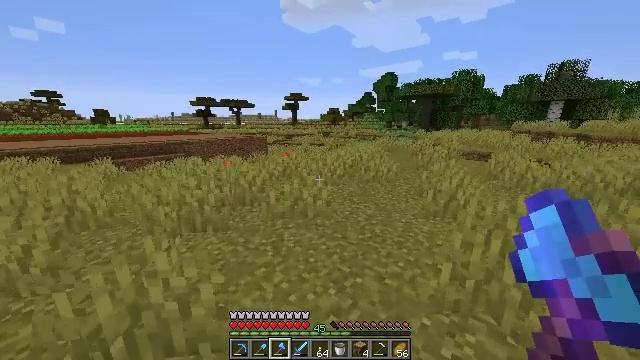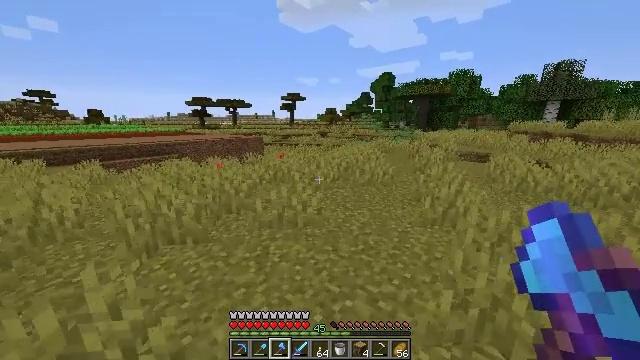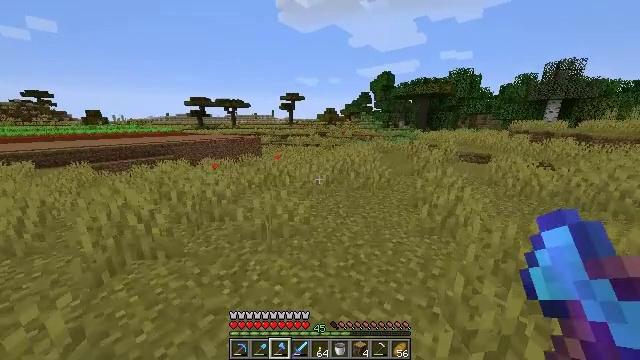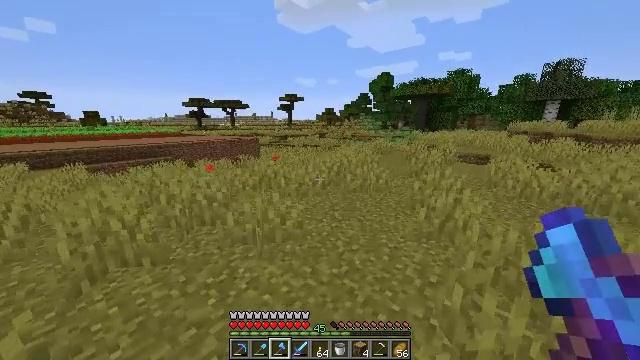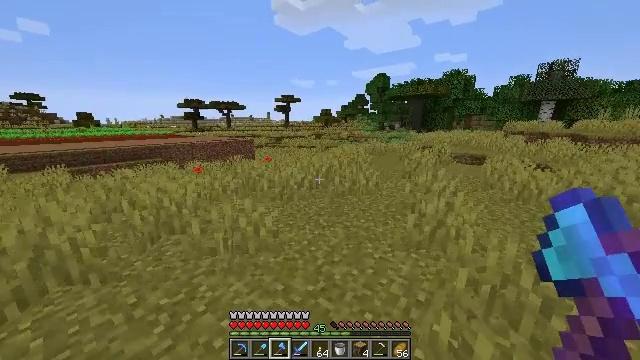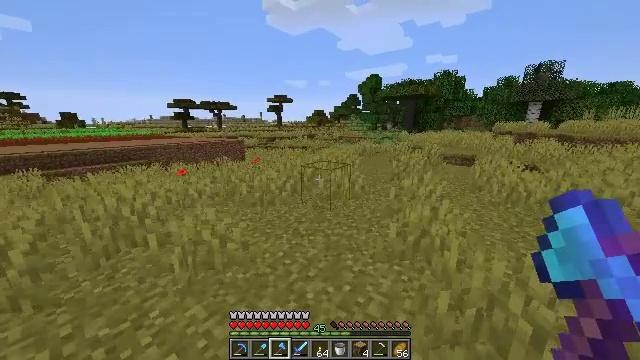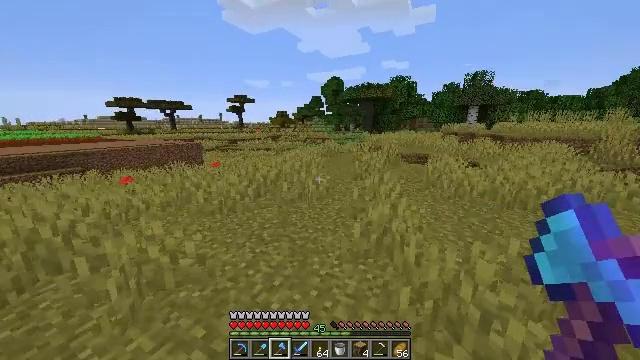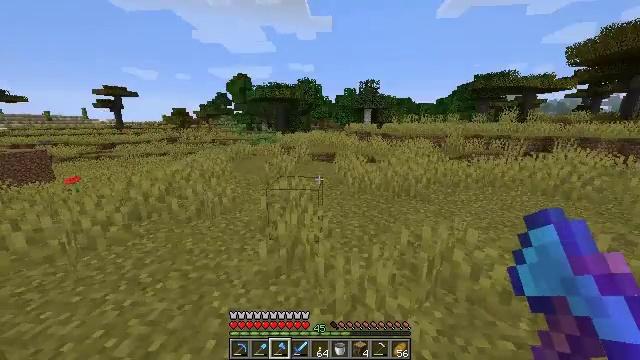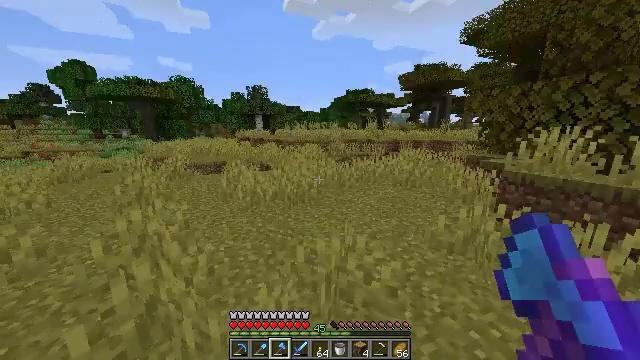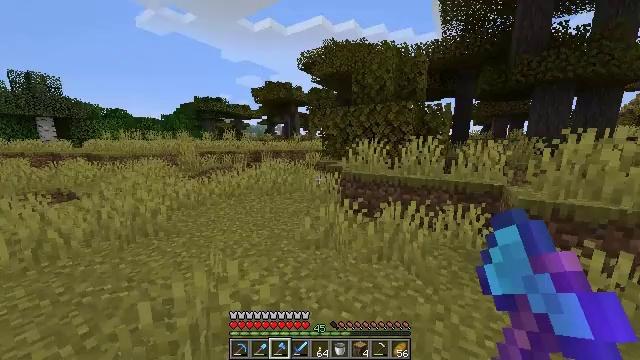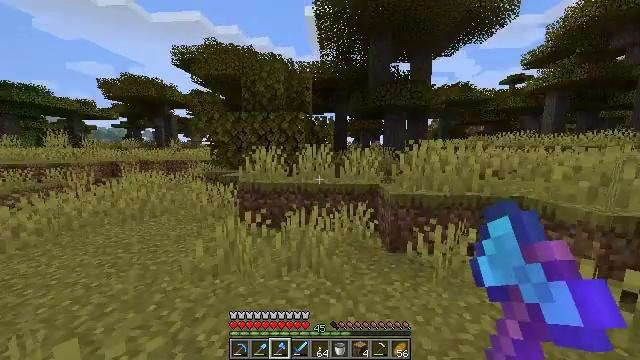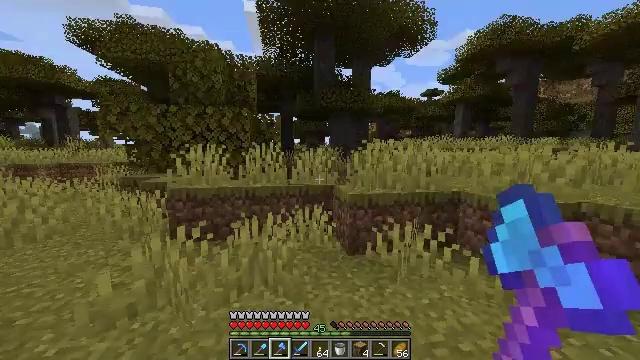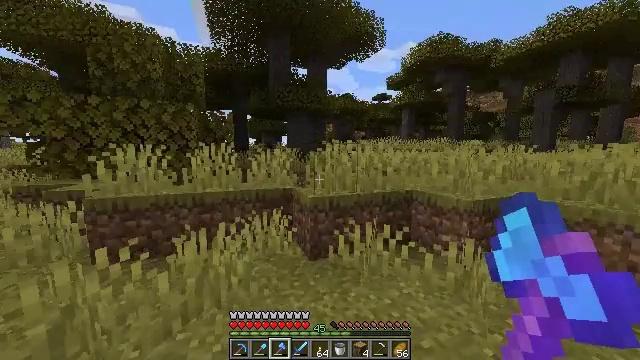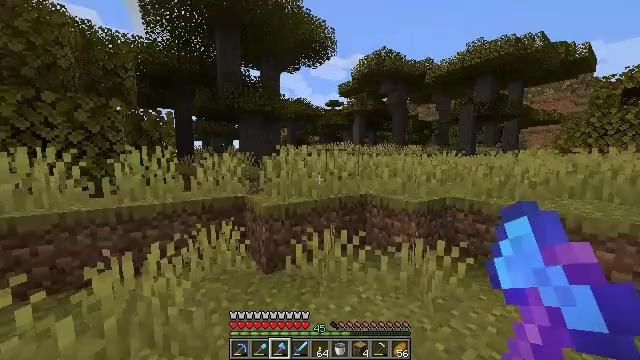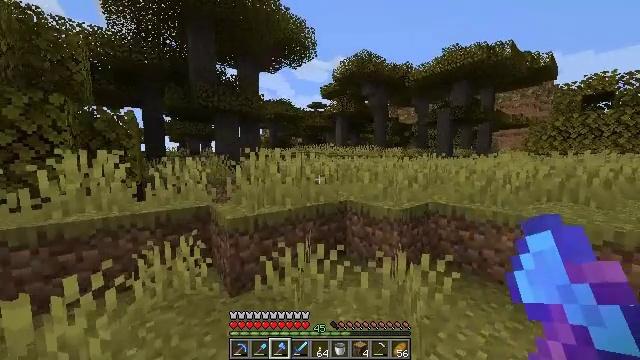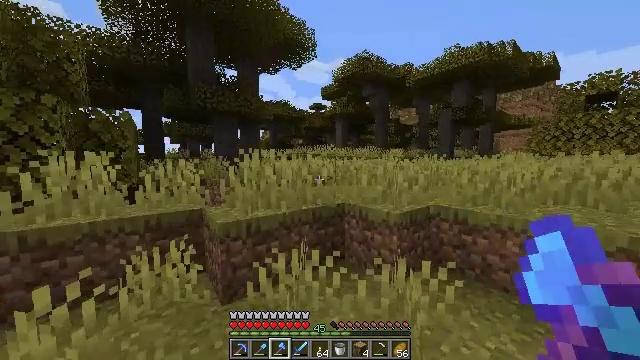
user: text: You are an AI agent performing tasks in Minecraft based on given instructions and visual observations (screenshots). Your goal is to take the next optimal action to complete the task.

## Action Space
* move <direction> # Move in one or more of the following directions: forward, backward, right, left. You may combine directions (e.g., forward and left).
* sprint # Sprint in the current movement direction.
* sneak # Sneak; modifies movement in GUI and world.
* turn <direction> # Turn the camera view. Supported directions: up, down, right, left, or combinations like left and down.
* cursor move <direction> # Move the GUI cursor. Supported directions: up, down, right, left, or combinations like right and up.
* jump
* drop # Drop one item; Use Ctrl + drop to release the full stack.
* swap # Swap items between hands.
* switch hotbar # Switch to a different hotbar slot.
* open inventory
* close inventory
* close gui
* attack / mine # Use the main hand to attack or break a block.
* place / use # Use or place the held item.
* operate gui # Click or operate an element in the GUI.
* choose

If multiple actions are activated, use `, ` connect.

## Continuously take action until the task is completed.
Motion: motion action
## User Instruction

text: Harvest the acacia log from the forest.
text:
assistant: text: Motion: move forward and move right
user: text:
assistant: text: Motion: move forward and move right
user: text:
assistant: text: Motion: move forward and move right
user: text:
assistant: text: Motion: move forward and move right
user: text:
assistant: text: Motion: move forward and move right, turn right
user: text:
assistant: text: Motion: move forward and move right, turn right
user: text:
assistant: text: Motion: move forward and move right, turn right
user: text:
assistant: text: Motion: move forward, turn right and up
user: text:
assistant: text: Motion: move forward, turn right and up
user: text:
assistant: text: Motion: move forward, turn right and up
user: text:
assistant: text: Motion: move forward, turn right
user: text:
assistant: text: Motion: move forward and move right, turn right
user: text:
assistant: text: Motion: move forward and move right, turn right and up
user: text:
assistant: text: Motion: move forward and move right, turn right
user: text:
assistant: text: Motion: move forward and move right
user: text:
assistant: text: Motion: move forward and move right
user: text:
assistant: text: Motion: move forward and move right
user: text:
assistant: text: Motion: move forward and move right
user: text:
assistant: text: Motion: move forward and move right, turn right
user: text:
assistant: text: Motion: move forward and move right, turn right
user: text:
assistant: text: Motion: move forward and move right, turn right and down
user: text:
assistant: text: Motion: move forward, sprint, turn right
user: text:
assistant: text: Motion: move forward, sprint
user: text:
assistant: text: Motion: move forward, sprint
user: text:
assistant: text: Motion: move forward, sprint
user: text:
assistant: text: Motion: move forward, sprint, jump
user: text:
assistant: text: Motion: move forward, sprint, jump
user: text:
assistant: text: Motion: move forward, sprint, jump
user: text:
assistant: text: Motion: move forward, sprint, jump
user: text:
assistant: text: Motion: move forward, sprint, jump